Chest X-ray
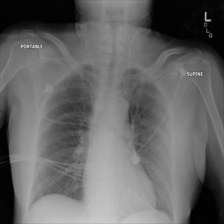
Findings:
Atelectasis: negative
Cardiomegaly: negative
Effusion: negative
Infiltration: negative
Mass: negative
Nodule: negative
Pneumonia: negative
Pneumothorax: negative
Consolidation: negative
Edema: negative
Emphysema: negative
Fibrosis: negative
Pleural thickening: negative
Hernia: negative